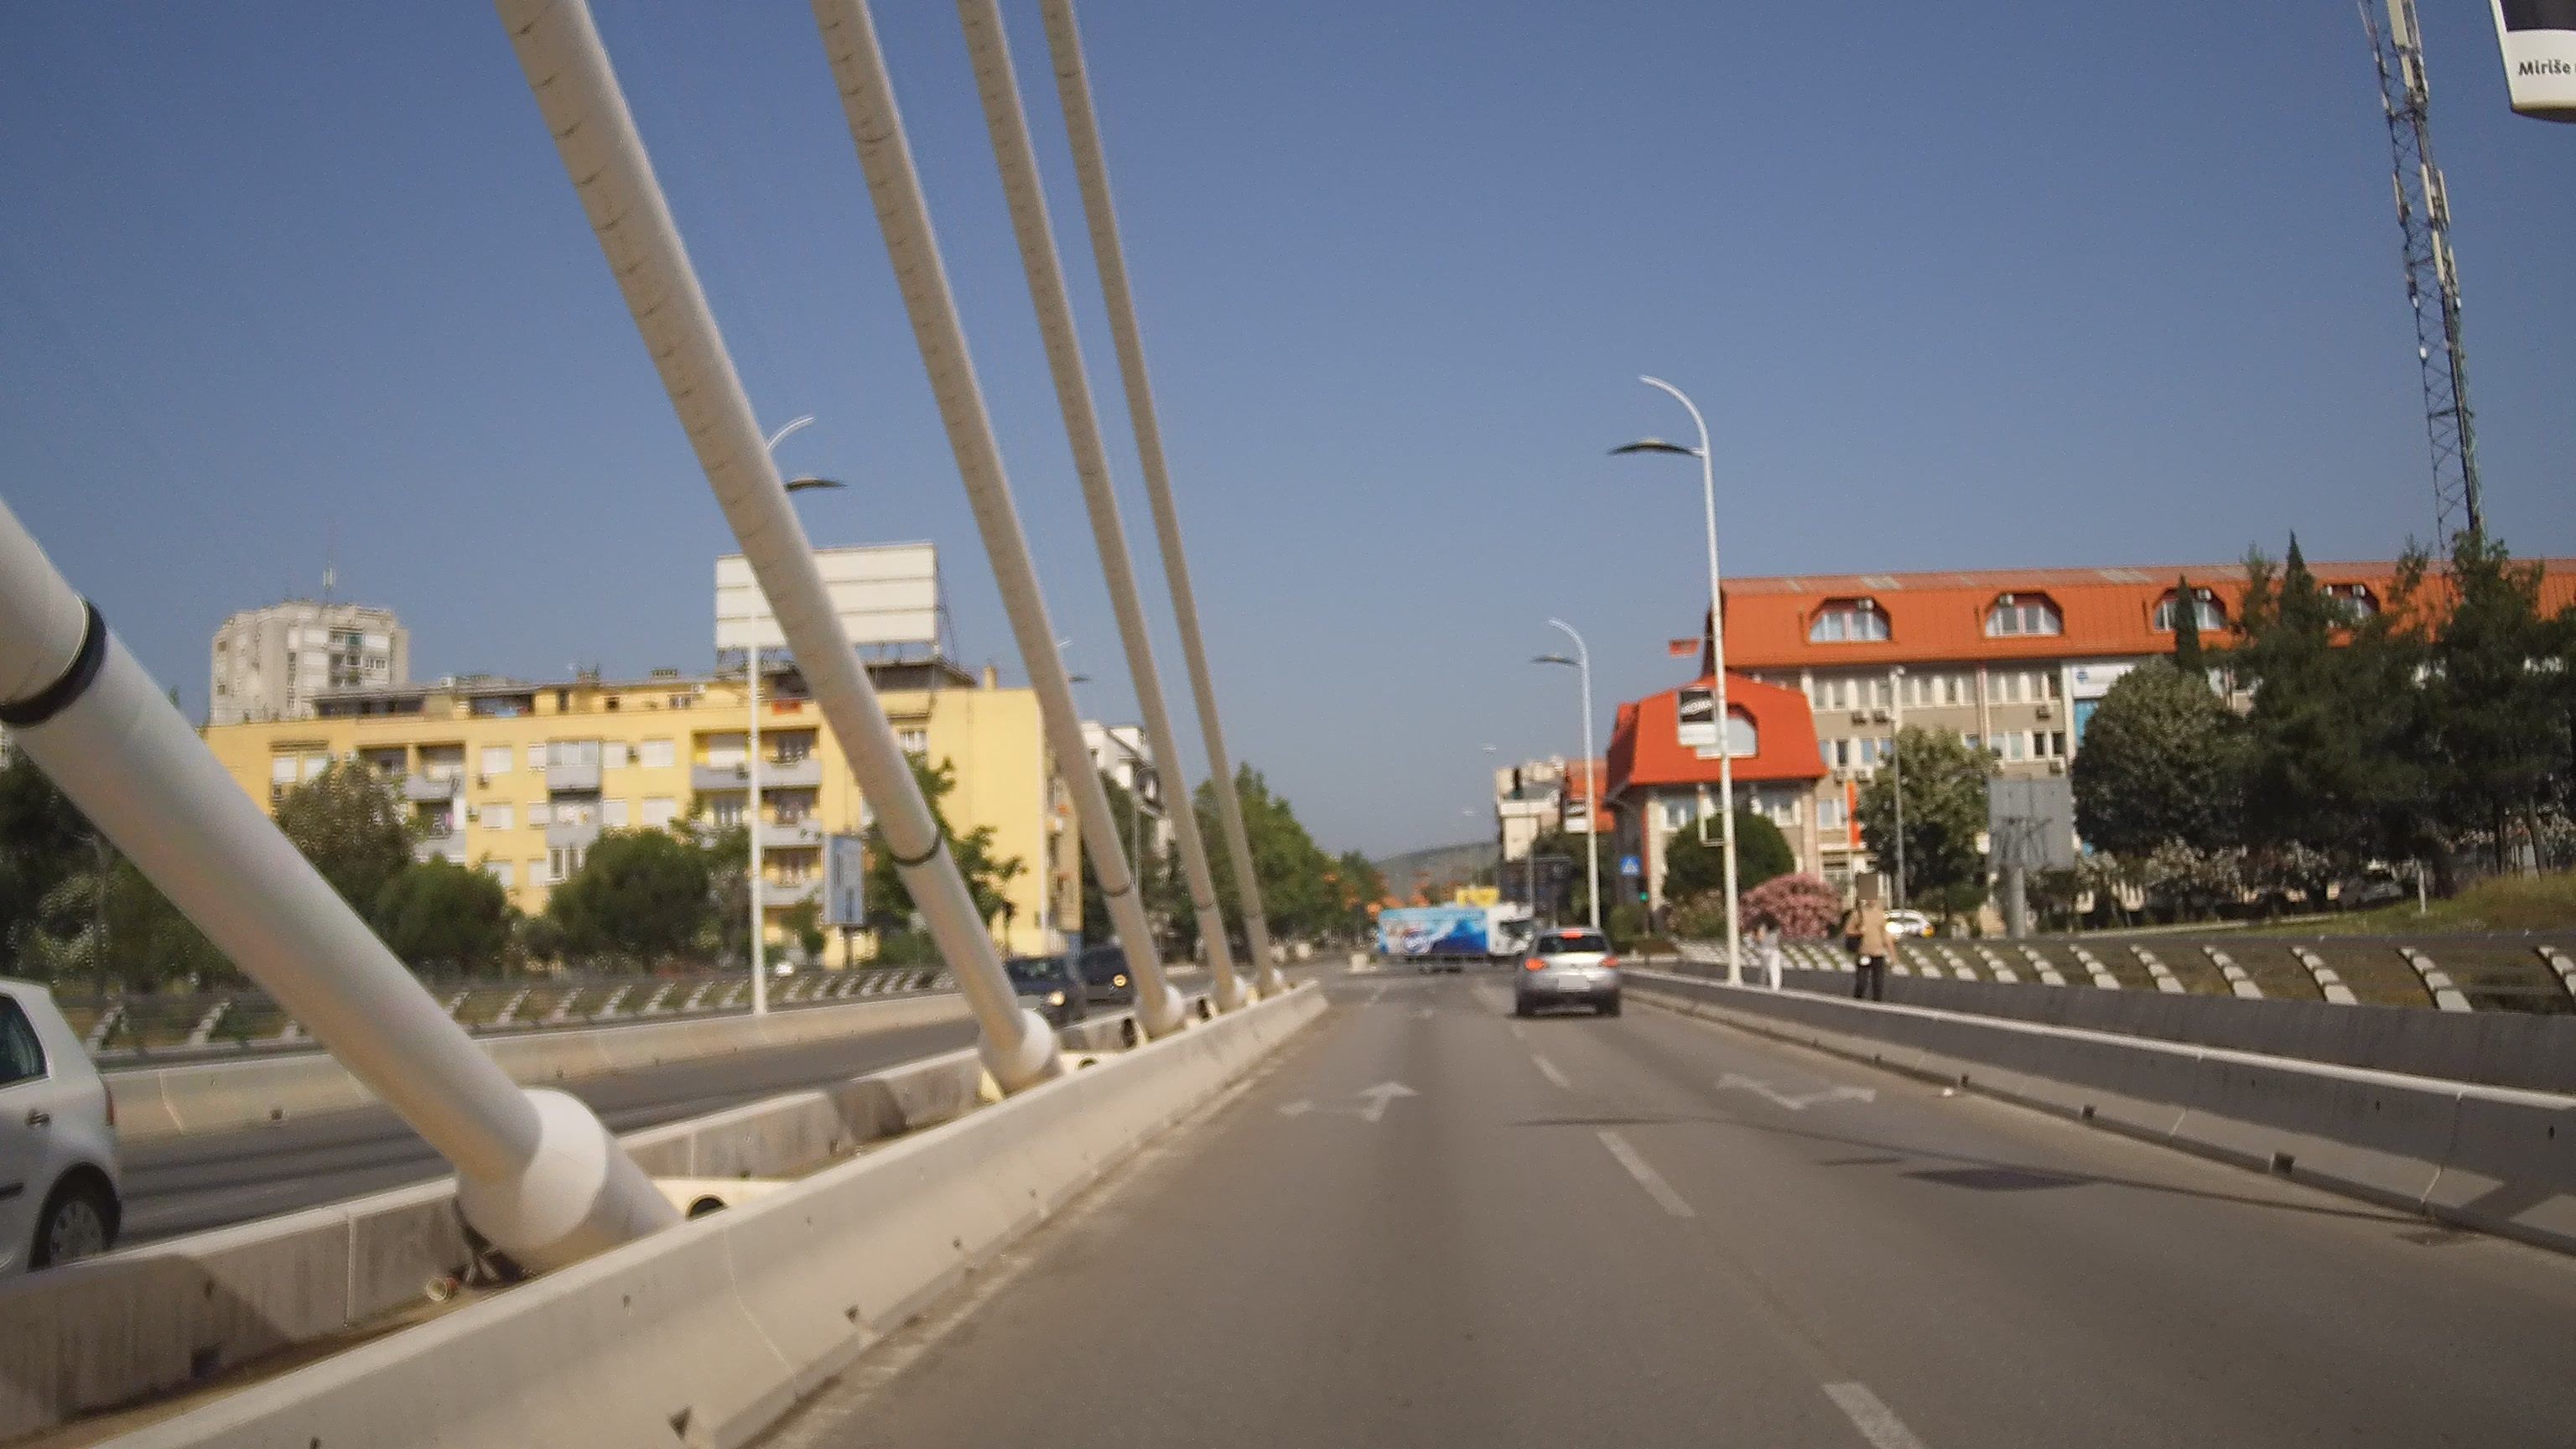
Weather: clear
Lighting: day
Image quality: good
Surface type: cycling surface
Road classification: secondary
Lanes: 3, 2
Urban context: urban centre
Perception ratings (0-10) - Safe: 6.58, Lively: 5.77, Beautiful: 4.26, Boring: 1.64, Depressing: 5.18, Wealthy: 4.62